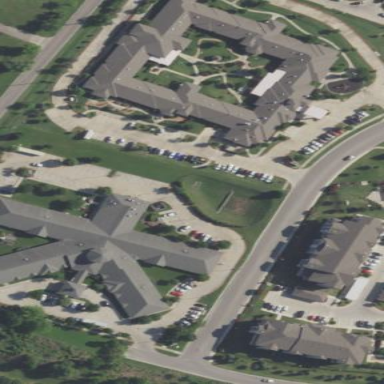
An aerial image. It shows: Nursing home building.